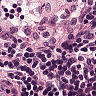
Metastatic tissue present: no